Question: I have a css to draw a half square box
'''
.box-tri {
width: 0;
height: 0;
border-right: 30px solid rgb(217, 224, 231);
border-top: 30px solid transparent;
border-left: 30px solid transparent;
border-bottom: 30px solid rgb(217, 224, 231);
}
'''
Now what i should do if i want to write a text parallel to the diagonal of the box but inside the box.
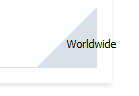
Answer: I added a child element to contain the text and rotated it with CSS 'transform':
'''
<div class="box-tri">
<span>Label</span>
</div>
'''
'''
.box-tri {
width: 0;
height: 0;
border-right: 30px solid rgb(217, 224, 231);
border-top: 30px solid transparent;
border-left: 30px solid transparent;
border-bottom: 30px solid rgb(217, 224, 231);
}
.box-tri span {
position:relative;
display:block;
transform: rotate(-45deg) translate(-15px, -18px);
-moz-transform: rotate(-45deg) translate(-15px, -18px);
-webkit-transform: rotate(-45deg) translate(-15px, -18px);
-webkit-backface-visibility: hidden;
outline: 1px solid transparent;
text-align:center;
line-height:1em;
width:60px;
height:1em;
overflow:hidden;
}
'''
One caveat is that longer text does not work very well. My version truncates it.
<URL>
---
In response to the other jsfiddle you found, I made the following changes to make the ribbon go from the top-right to the bottom-right:
'''
.ribbon-wrapper-green {
...
top: -3px // removed
bottom: -3px; // added
}
.ribbon-green {
...
-webkit-transform: rotate(45deg); // removed
-moz-transform: rotate(45deg); // removed
-ms-transform: rotate(45deg); // removed
-o-transform: rotate(45deg); // removed
-webkit-transform: rotate(-45deg); // added
-moz-transform: rotate(-45deg); // added
-ms-transform: rotate(-45deg); // added
-o-transform: rotate(-45deg); // added
...
top: 15px // removed
top: 45px; // added
}
'''
It's not perfect, but try tweaking those values to polish it.
<URL>